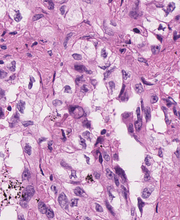
Tumor epithelial tissue: yes
Tumor-associated stroma tissue: yes
Normal tissue: no